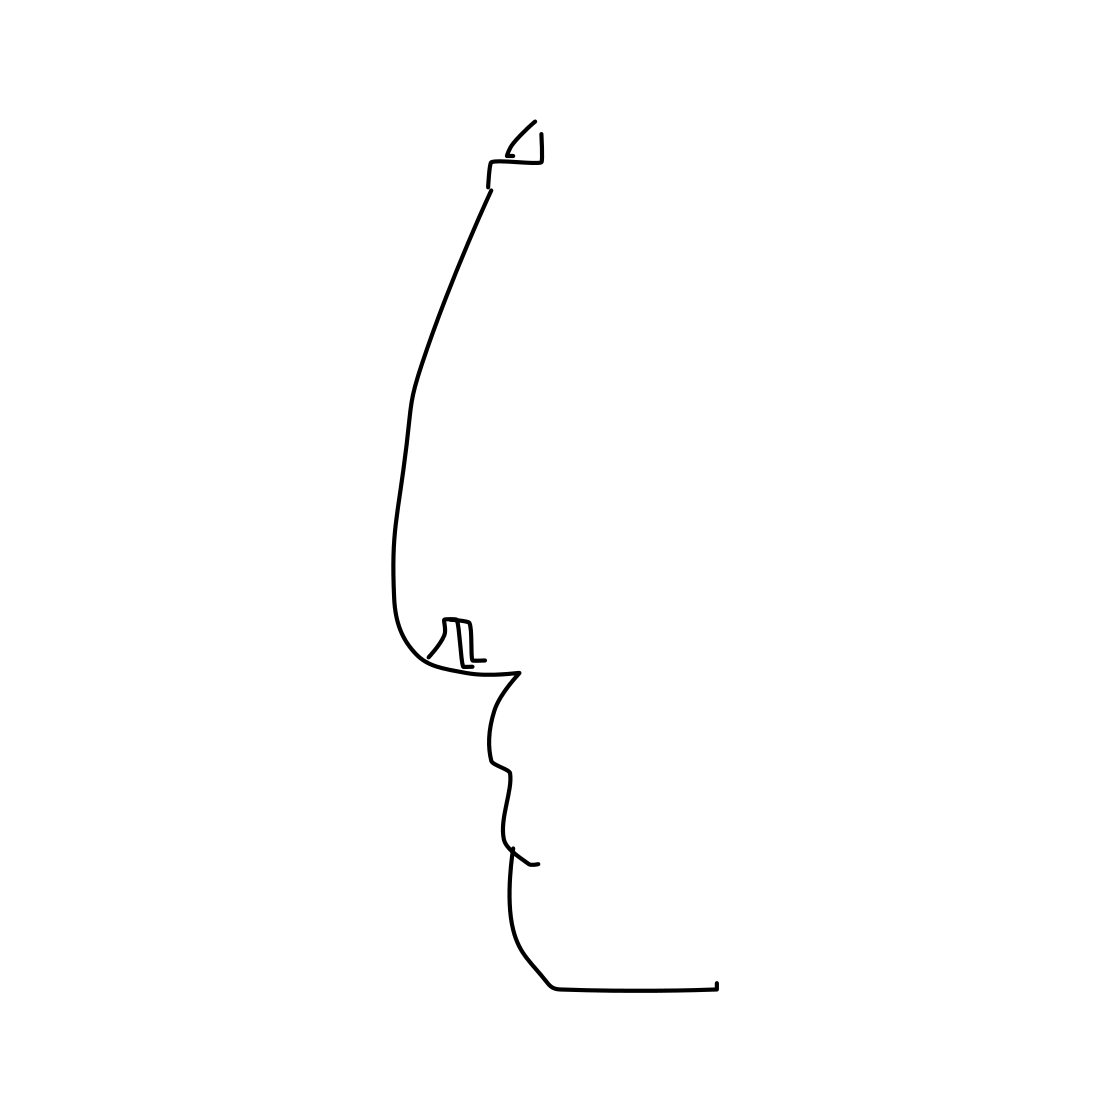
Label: nose